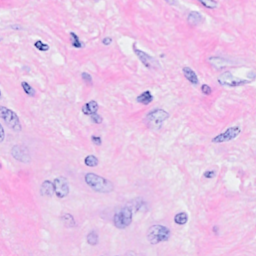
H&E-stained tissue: Breast